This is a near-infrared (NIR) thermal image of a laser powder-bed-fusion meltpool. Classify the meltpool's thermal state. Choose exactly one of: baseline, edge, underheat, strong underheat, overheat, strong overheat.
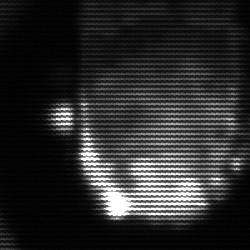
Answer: baseline